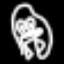
Label: frog